Question: I met a problem recently playing around with Scrapy .
consider the situation:
A json array that placed in a textarea wrapper
'''
<div id="example">
<textarea>
[{"type":"Shang Hua ","sub":[{"sname":"Wu Yuan ","sid":"440a8cc57454b0656bc5b1f1","surl":"wuyuan"},{"sname":"Luo Ping ","sid":"ded1be78733fb2cc70c021f4","surl":"luoping"},{"sname":"Luo Yang ","sid":"f77d6111526fb820db6efaf3","surl":"luoyang"},{"sname":"Xing Hua ","sid":"700cac1d394cbc1a34e154c3","surl":"xinghua"},{"sname":"Jing Du ","sid":"bf34d1b18b0036d9222ef5d9","surl":"jingdu"}]},{"type":"Gou Wu ","sub":[{"sname":"Di Bai ","sid":"b710d6f3c821e59aba1c29d5","surl":"dibai"},{"sname":"Tai Guo ","sid":"e524735691f256c0a53e8ffb","surl":"taiguo"},{"sname":"Han Guo ","sid":"d7e376b3690f23d1dc24bbfb","surl":"hanguo"},{"sname":"Xiang Gang ","sid":"d7e376b3690f23d1dc24bbfb","surl":"xianggang"},{"sname":"Xin Jia Po ","sid":"b15d7068c2f160adbc2c83fb","surl":"xinjiapo"}]},{"type":"Ta Qing ","sub":[{"sname":"Huang Shan ","sid":"6701f1153f0fd41f975775f3","surl":"huangshan"},{"sname":"Ye San Po ","sid":"da679613cd1729d6be7822fd","surl":"yesanpo"},{"sname":"Dan Xia Shan ","sid":"b6ca381b2120f8ccda001fdd","surl":"danxiashan"},{"sname":"Shi Du ","sid":"36eb66d6c4365b0af2c94bfe","surl":"shidu"},{"sname":"Lu Shan ","sid":"9a06d41f975780992b0773fa","surl":"lushan"}]},{"type":"She Ying ","sub":[{"sname":"Nan Jing ","sid":"1e7451eeeb69e222608ca2f4","surl":"nanjing"},{"sname":"Rui Shi ","sid":"ad2cb39f09736a7351eea7fb","surl":"ruishi"},{"sname":"Hang Zhou ","sid":"440a8cc57454b0656bc5b1f1","surl":"hangzhou"},{"sname":"Yun Nan ","sid":"17070a5c91ca872746461bf4","surl":"yunnan"},{"sname":"Bu La Ge ","sid":"1e7b51eeeb69e222608ca2fb","surl":"bulage"}]}]
</textarea>
</div>
'''
using 'xpath('//*[@id="example"]/textarea/text()')' i can fetch the json array, but there is a problem ,see the pic below:
the 'xpath' is different because one is for example and the other one is from my dev.so its not a big deal

as you can see , at the beginning and ending, there are extra '[u'
' and '
]'
i want to convert it to json so that i can iterate the json array,i use json.loads(),but an error occurs and says
'''
>>> json.loads(response.xpath('//*[@id="J-head-menu"]/li[1]/textarea/text()').extract())
Traceback (most recent call last):
File "<console>", line 1, in <module>
File "/usr/local/lib/python2.7/json/__init__.py", line 338, in loads
return _default_decoder.decode(s)
File "/usr/local/lib/python2.7/json/decoder.py", line 366, in decode
obj, end = self.raw_decode(s, idx=_w(s, 0).end())
TypeError: expected string or buffer
'''
If i remove the extra stuff manually,it will be working,so,here is what i think,i should remove the extra stuff around the json,but i tried many way but failed,the type 'response.xpath()' returns is not string but a list,so how to address it? i have no ideas,anyone does? thanks in advance!
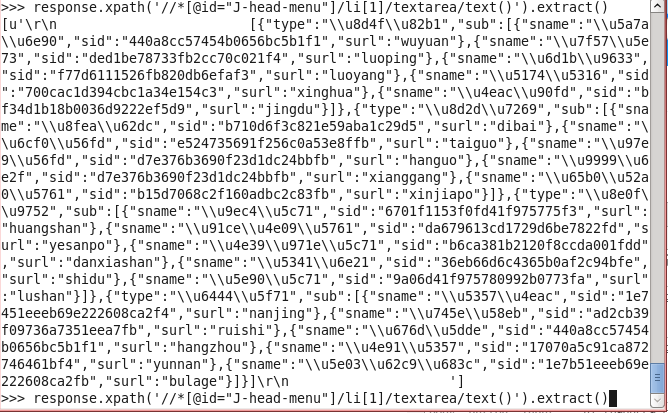
Answer: '''
response.xpath('//*[@id="example"]/textarea/text()').extract()[0].strip()
'''
solves this problem !!